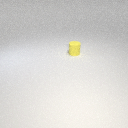
small yellow rubber cylinder